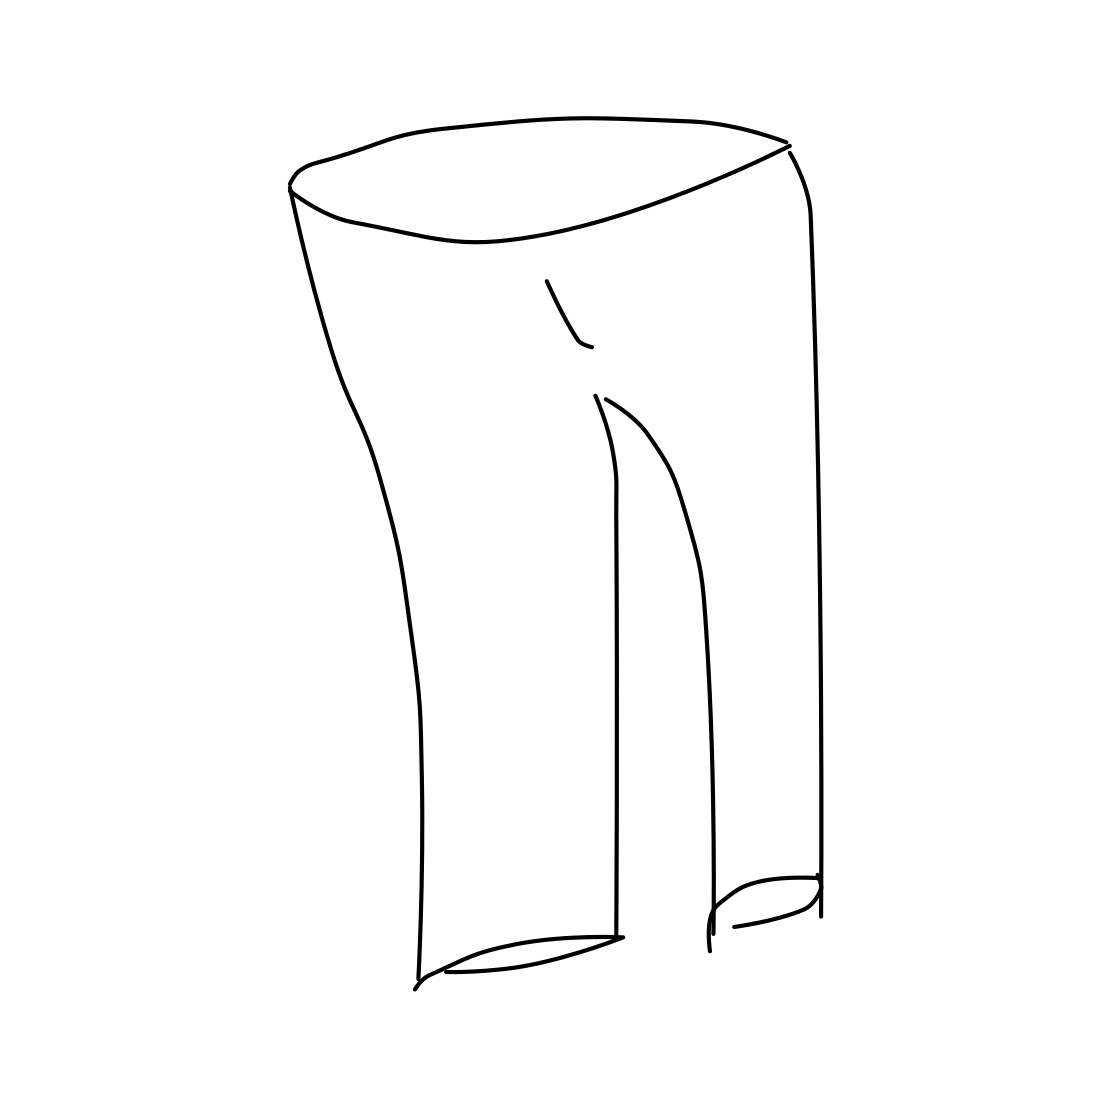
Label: trousers